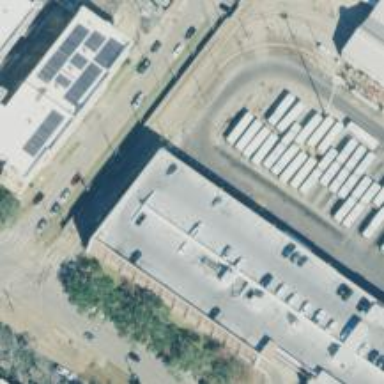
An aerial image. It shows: Tram railway passing through service yard.